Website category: jobs
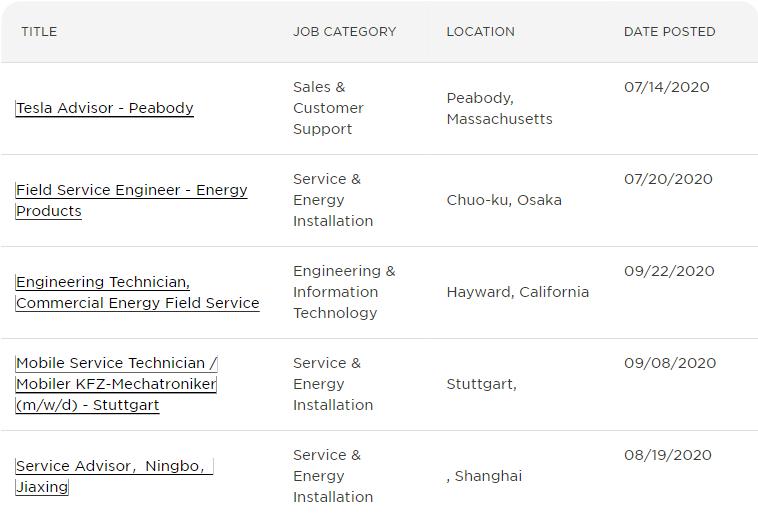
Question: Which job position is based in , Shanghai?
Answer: Service AdvisorNingboJiaxing

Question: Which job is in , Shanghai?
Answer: Service AdvisorNingboJiaxing

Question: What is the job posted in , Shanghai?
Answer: Service AdvisorNingboJiaxing

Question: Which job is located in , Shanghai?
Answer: Service AdvisorNingboJiaxing

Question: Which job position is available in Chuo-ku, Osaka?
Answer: Field Service Engineer - Energy Products

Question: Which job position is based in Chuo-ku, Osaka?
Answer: Field Service Engineer - Energy Products

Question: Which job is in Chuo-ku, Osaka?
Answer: Field Service Engineer - Energy Products

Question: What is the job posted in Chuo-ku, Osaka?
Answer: Field Service Engineer - Energy Products

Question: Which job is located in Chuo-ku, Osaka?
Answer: Field Service Engineer - Energy Products

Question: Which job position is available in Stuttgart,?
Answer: Mobile Service Technician / Mobiler KFZ-Mechatroniker (m/w/d) - Stuttgart

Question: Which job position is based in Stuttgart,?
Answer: Mobile Service Technician / Mobiler KFZ-Mechatroniker (m/w/d) - Stuttgart

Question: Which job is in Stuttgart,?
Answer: Mobile Service Technician / Mobiler KFZ-Mechatroniker (m/w/d) - Stuttgart

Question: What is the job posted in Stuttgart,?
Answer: Mobile Service Technician / Mobiler KFZ-Mechatroniker (m/w/d) - Stuttgart

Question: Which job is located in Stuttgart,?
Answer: Mobile Service Technician / Mobiler KFZ-Mechatroniker (m/w/d) - Stuttgart

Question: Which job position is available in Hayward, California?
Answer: Engineering Technician, Commercial Energy Field Service

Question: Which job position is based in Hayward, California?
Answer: Engineering Technician, Commercial Energy Field Service

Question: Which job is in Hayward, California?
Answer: Engineering Technician, Commercial Energy Field Service

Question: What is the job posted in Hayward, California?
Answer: Engineering Technician, Commercial Energy Field Service

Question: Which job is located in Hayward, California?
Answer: Engineering Technician, Commercial Energy Field Service